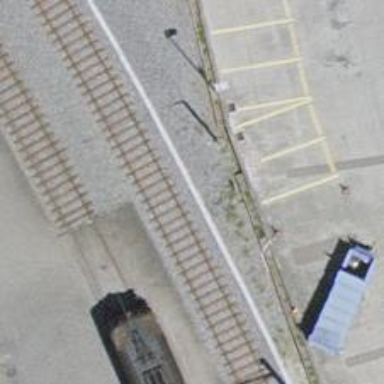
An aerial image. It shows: Abandoned railway spur with one track.